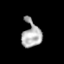
Tissue: lung
Cell type: Epithelial cells
Senescence score: 0.2003
Nuclear area (px): 485
Mean DAPI intensity: 173.297